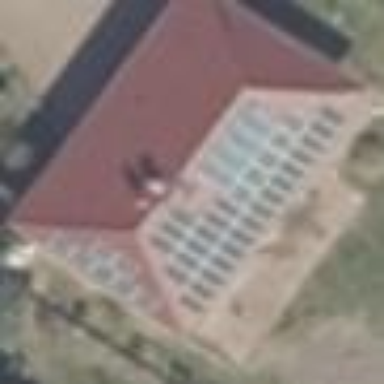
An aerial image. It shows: Detached building with hipped roof.